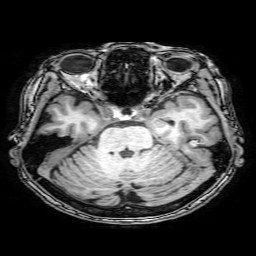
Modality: T1w
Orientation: coronal
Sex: female
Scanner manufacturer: philips
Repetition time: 0.008167 s
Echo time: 0.00374 s